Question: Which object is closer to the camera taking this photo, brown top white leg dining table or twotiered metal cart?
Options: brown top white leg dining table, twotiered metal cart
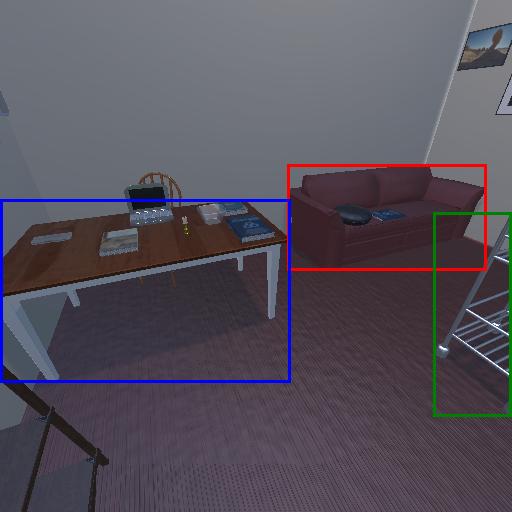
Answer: brown top white leg dining table